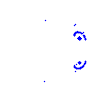
Particle: proton